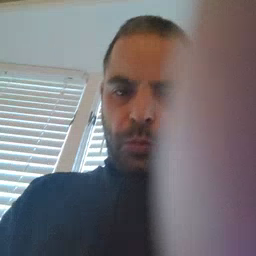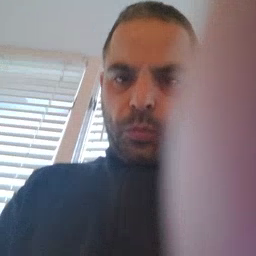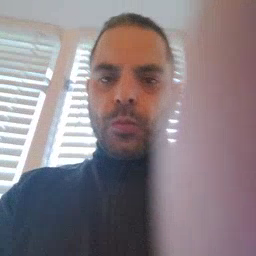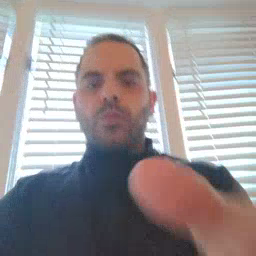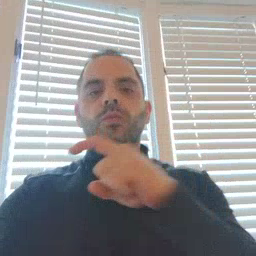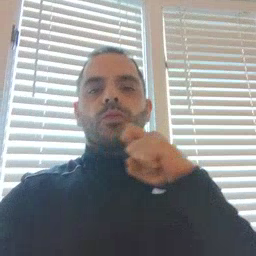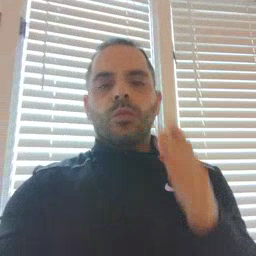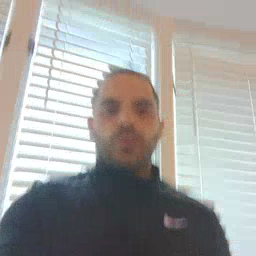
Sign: dryer